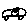
Label: car